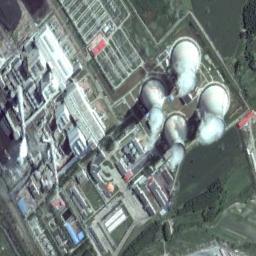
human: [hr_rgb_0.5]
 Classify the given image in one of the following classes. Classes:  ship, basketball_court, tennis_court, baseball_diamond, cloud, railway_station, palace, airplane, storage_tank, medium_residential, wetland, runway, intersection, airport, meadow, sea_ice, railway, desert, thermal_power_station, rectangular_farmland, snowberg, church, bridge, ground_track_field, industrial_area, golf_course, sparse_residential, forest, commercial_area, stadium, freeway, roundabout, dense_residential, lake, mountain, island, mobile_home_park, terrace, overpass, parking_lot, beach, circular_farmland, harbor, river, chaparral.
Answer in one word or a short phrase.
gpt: thermal_power_station